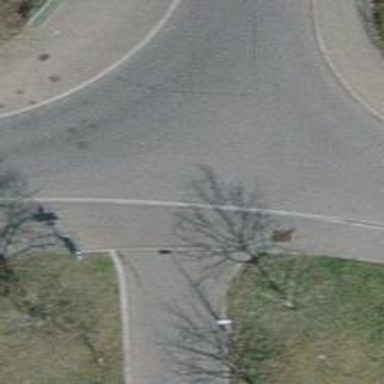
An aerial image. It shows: Unmarked crossing with traffic calming table.